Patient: sex F, age 63
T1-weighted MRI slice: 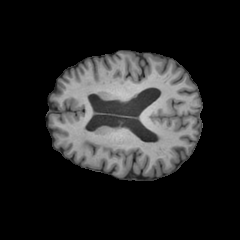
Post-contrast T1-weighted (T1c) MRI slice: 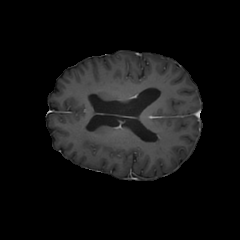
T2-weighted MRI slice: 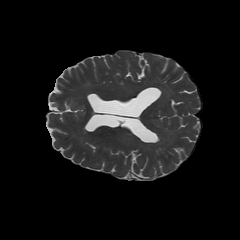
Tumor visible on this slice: no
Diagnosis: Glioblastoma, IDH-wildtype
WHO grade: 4